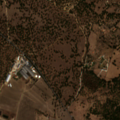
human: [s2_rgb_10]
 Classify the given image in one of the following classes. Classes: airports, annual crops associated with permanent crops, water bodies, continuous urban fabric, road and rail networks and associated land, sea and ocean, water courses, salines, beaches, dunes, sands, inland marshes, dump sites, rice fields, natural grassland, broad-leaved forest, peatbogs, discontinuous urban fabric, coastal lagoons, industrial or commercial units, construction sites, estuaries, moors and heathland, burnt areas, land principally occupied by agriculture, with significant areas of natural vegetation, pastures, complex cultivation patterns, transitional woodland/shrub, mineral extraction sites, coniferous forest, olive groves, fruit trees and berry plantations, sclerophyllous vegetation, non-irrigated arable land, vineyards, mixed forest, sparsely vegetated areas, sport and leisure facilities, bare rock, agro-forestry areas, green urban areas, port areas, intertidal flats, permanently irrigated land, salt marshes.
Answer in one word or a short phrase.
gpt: non-irrigated arable land, pastures, annual crops associated with permanent crops, agro-forestry areas